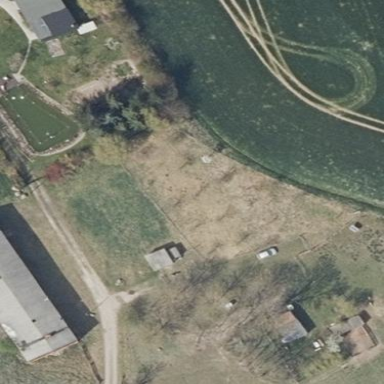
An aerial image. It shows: Farmyard area.